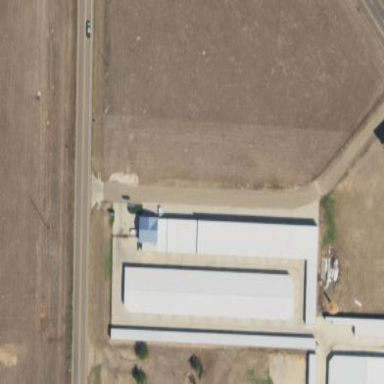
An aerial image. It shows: Storage rental shop.